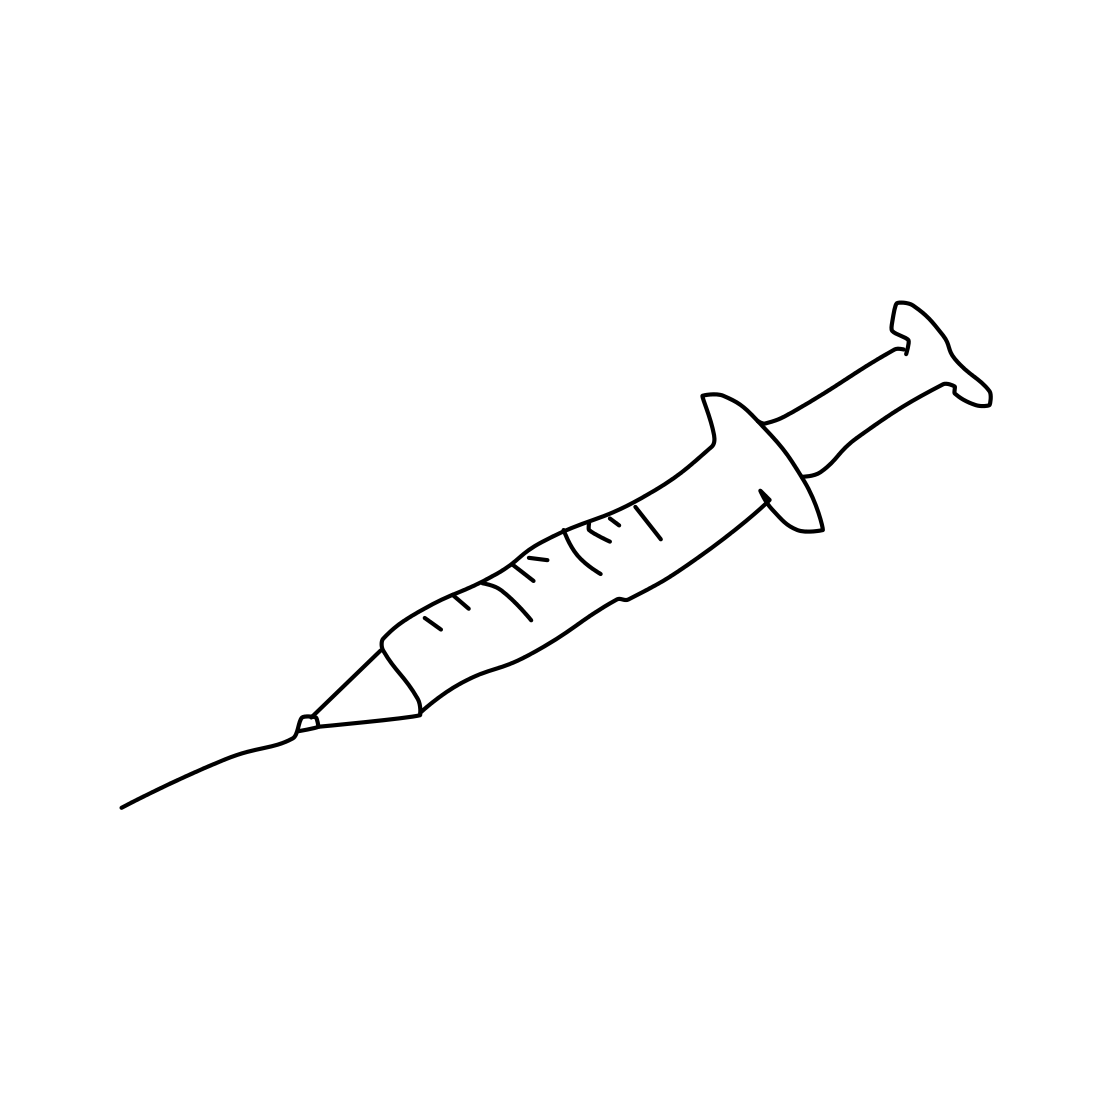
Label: syringe